Aerial crown-view tile of a tropical tree (Barro Colorado Island, Panama), acquired 20241014:
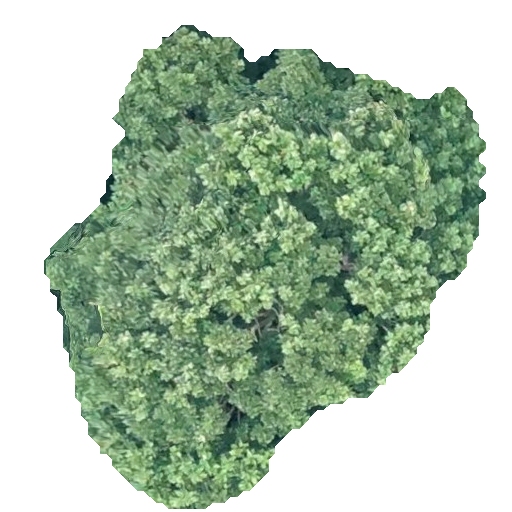
Species: Dipteryx oleifera
GBIF accepted scientific name: Dipteryx oleifera
Crown area: 217.21 m²